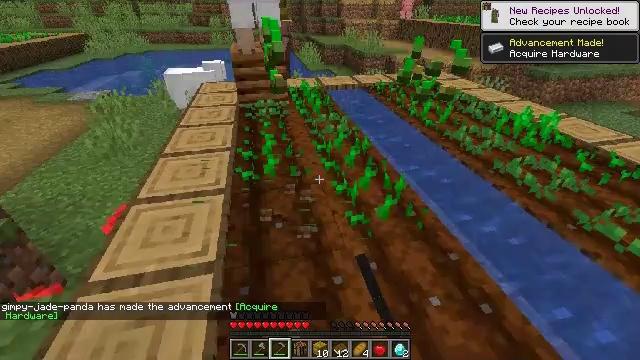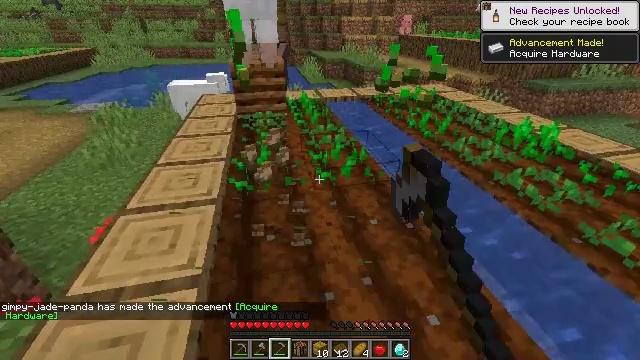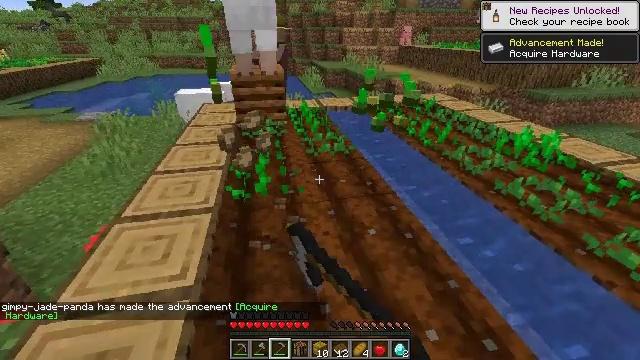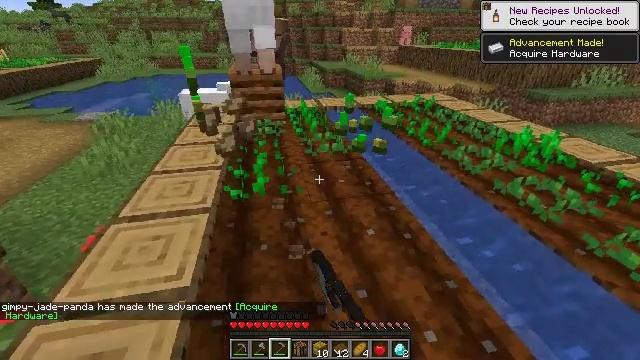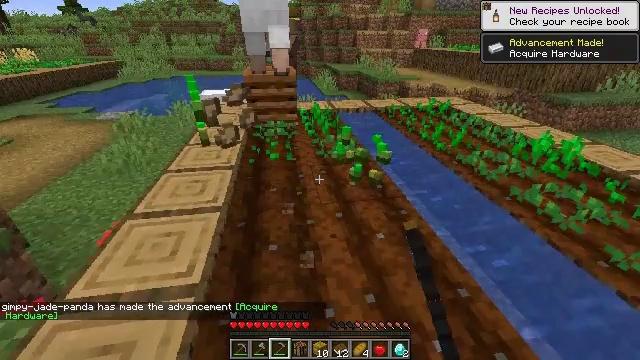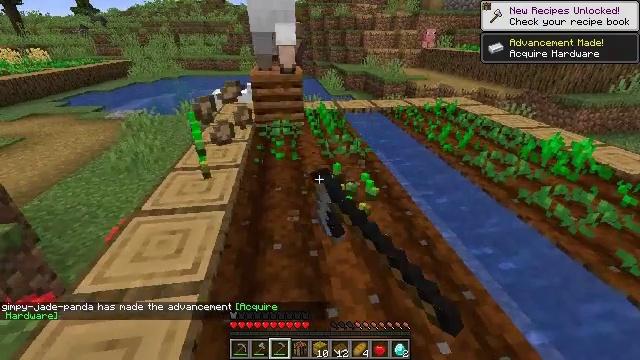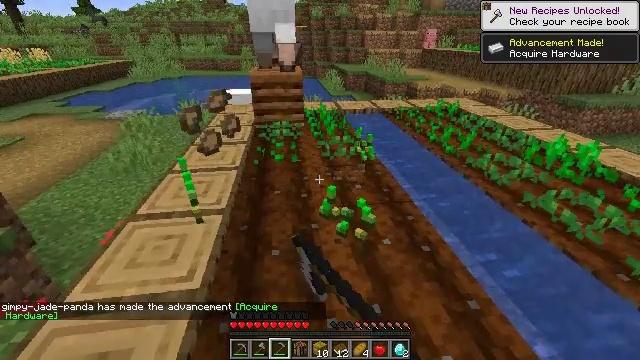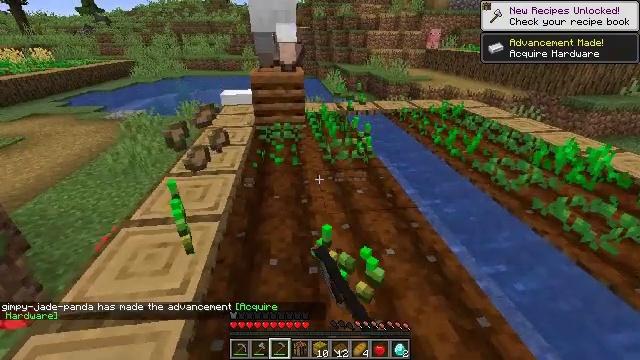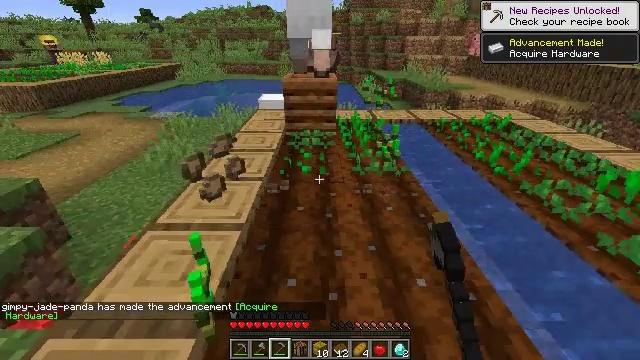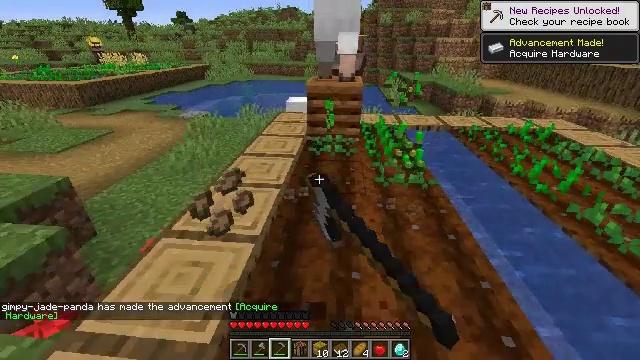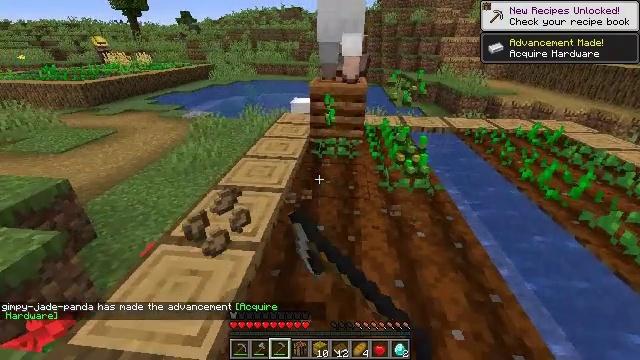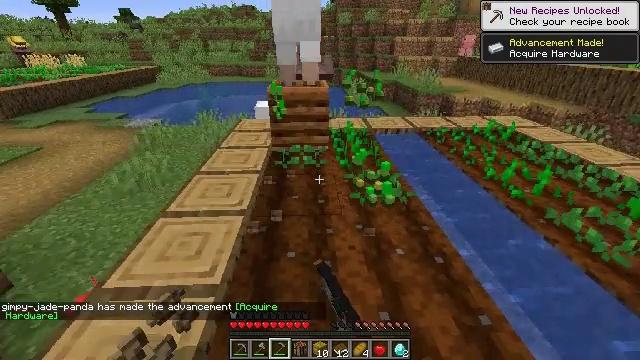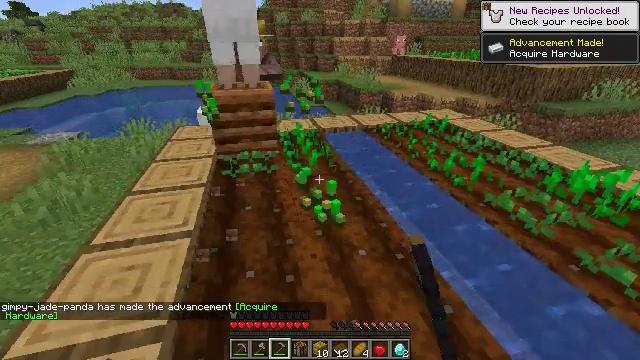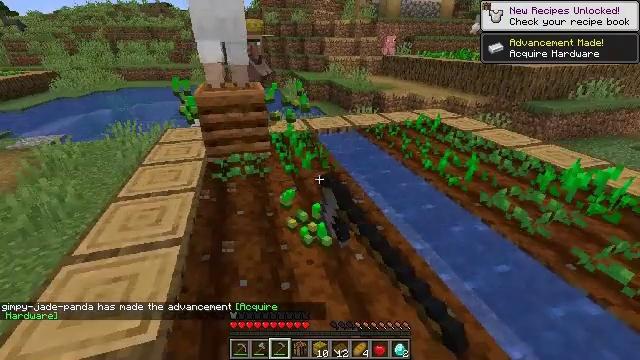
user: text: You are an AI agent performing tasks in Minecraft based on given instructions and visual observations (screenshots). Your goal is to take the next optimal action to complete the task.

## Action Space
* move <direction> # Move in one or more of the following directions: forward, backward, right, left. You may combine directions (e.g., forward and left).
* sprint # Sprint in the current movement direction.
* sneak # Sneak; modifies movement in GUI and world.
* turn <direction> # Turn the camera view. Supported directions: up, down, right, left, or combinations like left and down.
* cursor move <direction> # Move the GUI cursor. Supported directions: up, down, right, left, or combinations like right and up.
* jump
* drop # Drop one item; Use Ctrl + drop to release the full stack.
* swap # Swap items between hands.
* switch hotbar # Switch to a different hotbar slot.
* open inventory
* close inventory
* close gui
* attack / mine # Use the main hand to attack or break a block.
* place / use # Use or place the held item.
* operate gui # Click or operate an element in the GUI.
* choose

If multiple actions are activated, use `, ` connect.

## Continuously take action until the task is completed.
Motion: motion action
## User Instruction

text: Gather wheat by left-clicking on it.
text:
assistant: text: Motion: turn up, attack / mine
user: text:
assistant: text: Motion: turn up, attack / mine
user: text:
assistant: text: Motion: attack / mine
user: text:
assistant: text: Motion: turn left, attack / mine
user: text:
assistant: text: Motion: turn left, attack / mine
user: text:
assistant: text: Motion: move forward, attack / mine
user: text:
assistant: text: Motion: move forward, attack / mine
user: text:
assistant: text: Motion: move forward, turn left and up, attack / mine
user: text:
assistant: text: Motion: move forward, turn left, attack / mine
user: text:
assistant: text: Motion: move forward, attack / mine
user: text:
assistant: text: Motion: move forward, turn right, attack / mine
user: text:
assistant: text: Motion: turn right, attack / mine
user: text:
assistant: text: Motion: turn right, attack / mine
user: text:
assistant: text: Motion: attack / mine